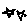
Label: star